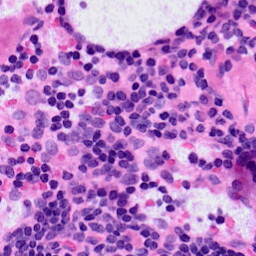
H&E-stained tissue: LymphNode